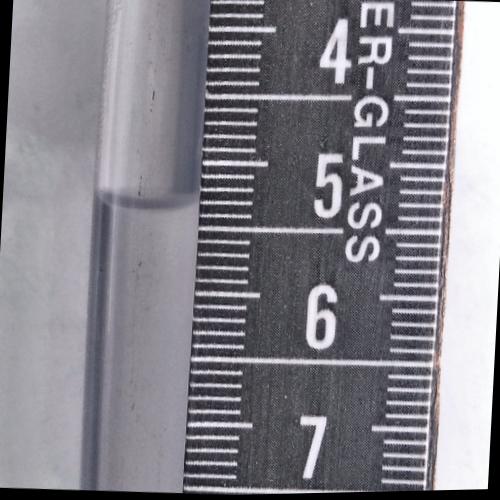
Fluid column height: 5.3 cm